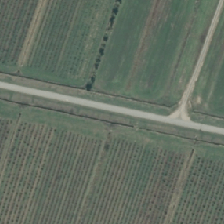
Land cover: high_producing_grassland